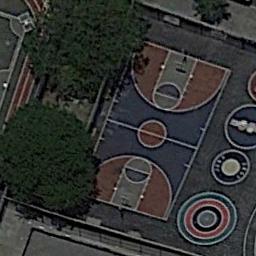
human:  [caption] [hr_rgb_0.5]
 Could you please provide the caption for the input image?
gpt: A basketball court next to a playground and some trees beside .

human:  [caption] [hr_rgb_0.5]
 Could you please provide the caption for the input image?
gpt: There is a basketball court on the open place next to some trees .

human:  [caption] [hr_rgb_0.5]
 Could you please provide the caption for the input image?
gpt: Next to the white building is a gray basketball court .

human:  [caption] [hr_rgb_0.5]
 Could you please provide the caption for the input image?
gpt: The playground with a basketball court is covered by some trees .

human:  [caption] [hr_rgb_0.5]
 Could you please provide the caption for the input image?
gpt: A few marked circles are beside the basketball court .